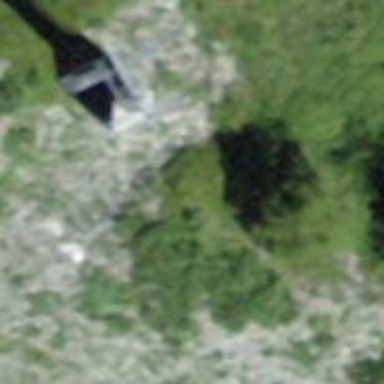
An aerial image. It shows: Pylon for aerialway.